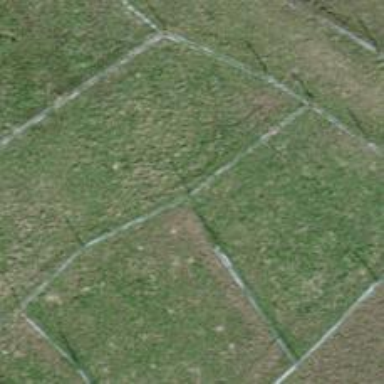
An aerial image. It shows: Fence.